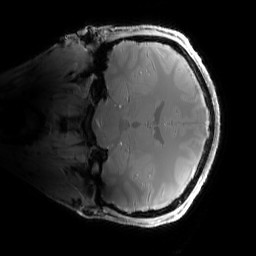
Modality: PDw
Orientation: coronal
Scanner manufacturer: siemens
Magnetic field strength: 6.98 T
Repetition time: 1.02 s
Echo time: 0.00244 s